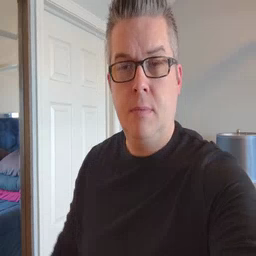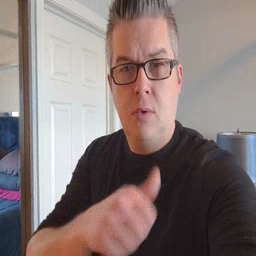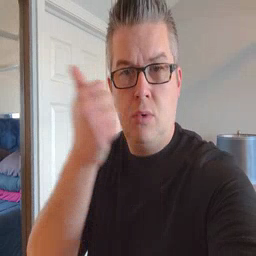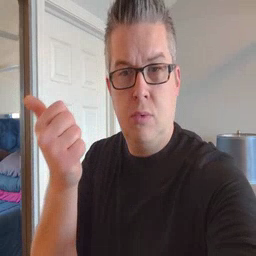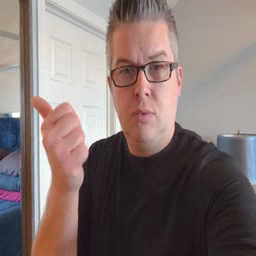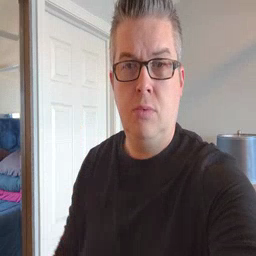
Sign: another